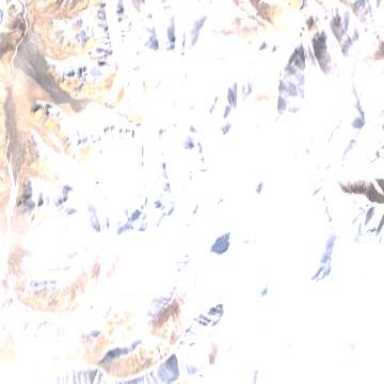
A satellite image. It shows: Stunning view of glacier.